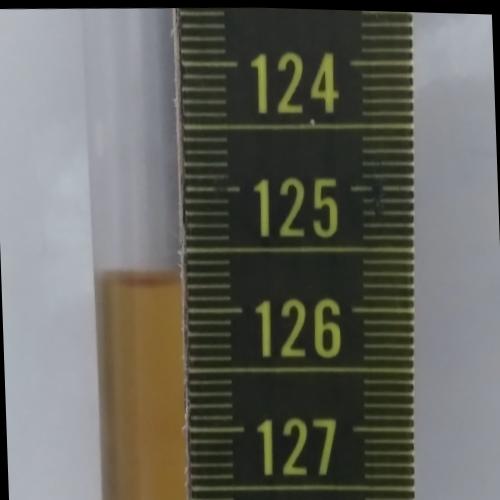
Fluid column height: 125.8 cm